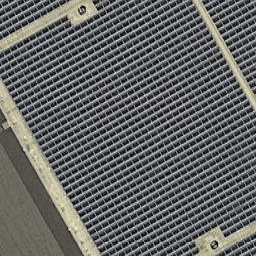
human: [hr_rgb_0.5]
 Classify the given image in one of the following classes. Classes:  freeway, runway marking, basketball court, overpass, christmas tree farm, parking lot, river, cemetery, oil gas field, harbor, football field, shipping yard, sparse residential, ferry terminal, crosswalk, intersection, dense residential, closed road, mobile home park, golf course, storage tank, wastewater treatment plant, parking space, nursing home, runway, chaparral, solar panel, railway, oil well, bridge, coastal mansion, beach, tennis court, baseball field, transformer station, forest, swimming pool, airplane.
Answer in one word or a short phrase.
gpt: solar panel